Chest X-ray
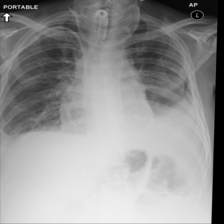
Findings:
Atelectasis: negative
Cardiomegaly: negative
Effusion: positive
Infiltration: negative
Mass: negative
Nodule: negative
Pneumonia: negative
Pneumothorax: positive
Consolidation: negative
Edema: negative
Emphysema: negative
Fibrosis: negative
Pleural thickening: negative
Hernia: negative